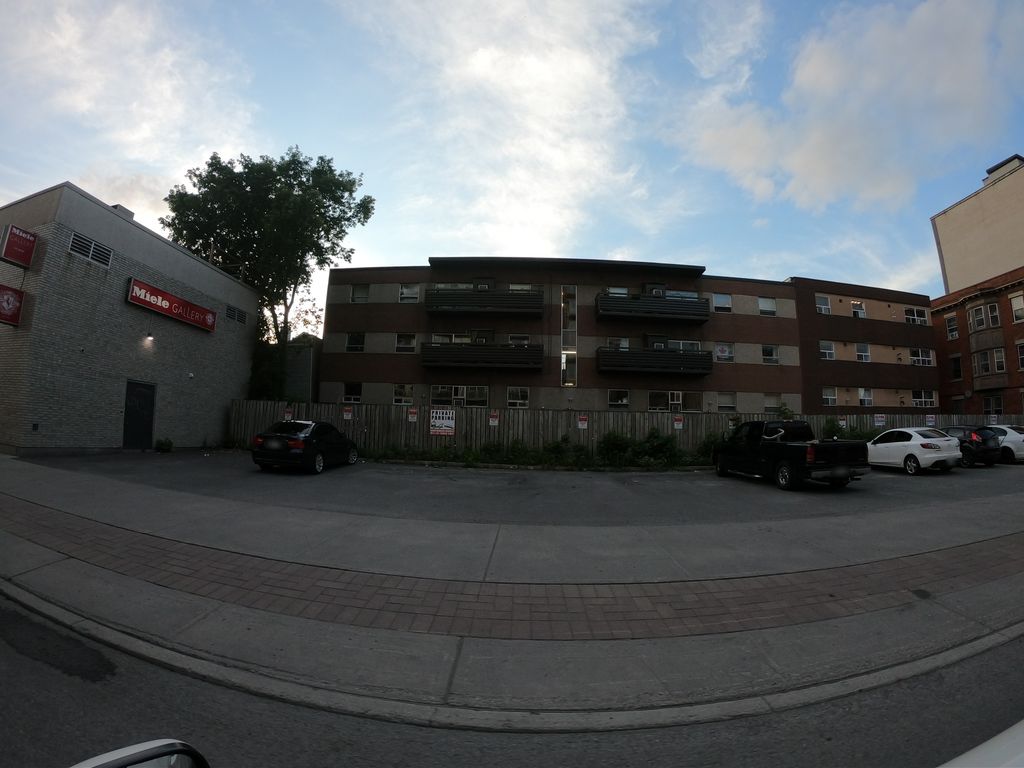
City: ottawa-gatineau